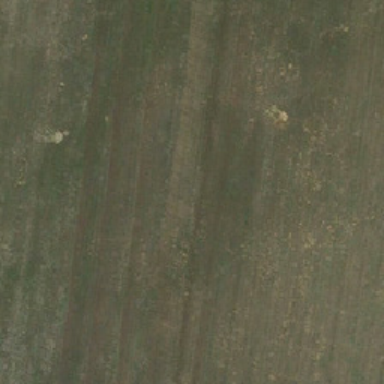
This land is pasture .